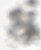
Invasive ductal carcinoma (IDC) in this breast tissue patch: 0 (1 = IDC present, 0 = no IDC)